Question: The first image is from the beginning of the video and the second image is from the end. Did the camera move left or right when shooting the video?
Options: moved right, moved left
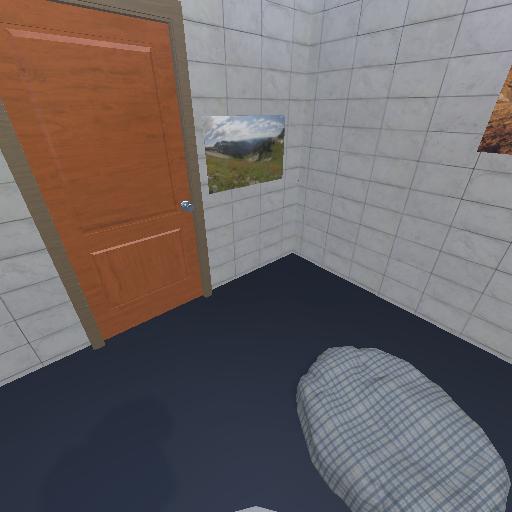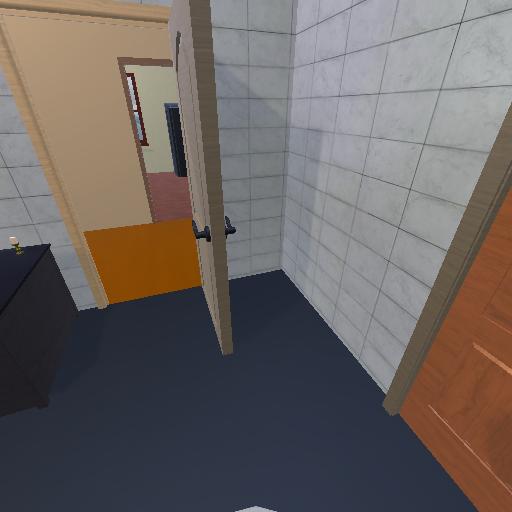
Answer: moved right